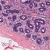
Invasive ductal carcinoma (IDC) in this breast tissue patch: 0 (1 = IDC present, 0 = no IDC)